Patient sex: F
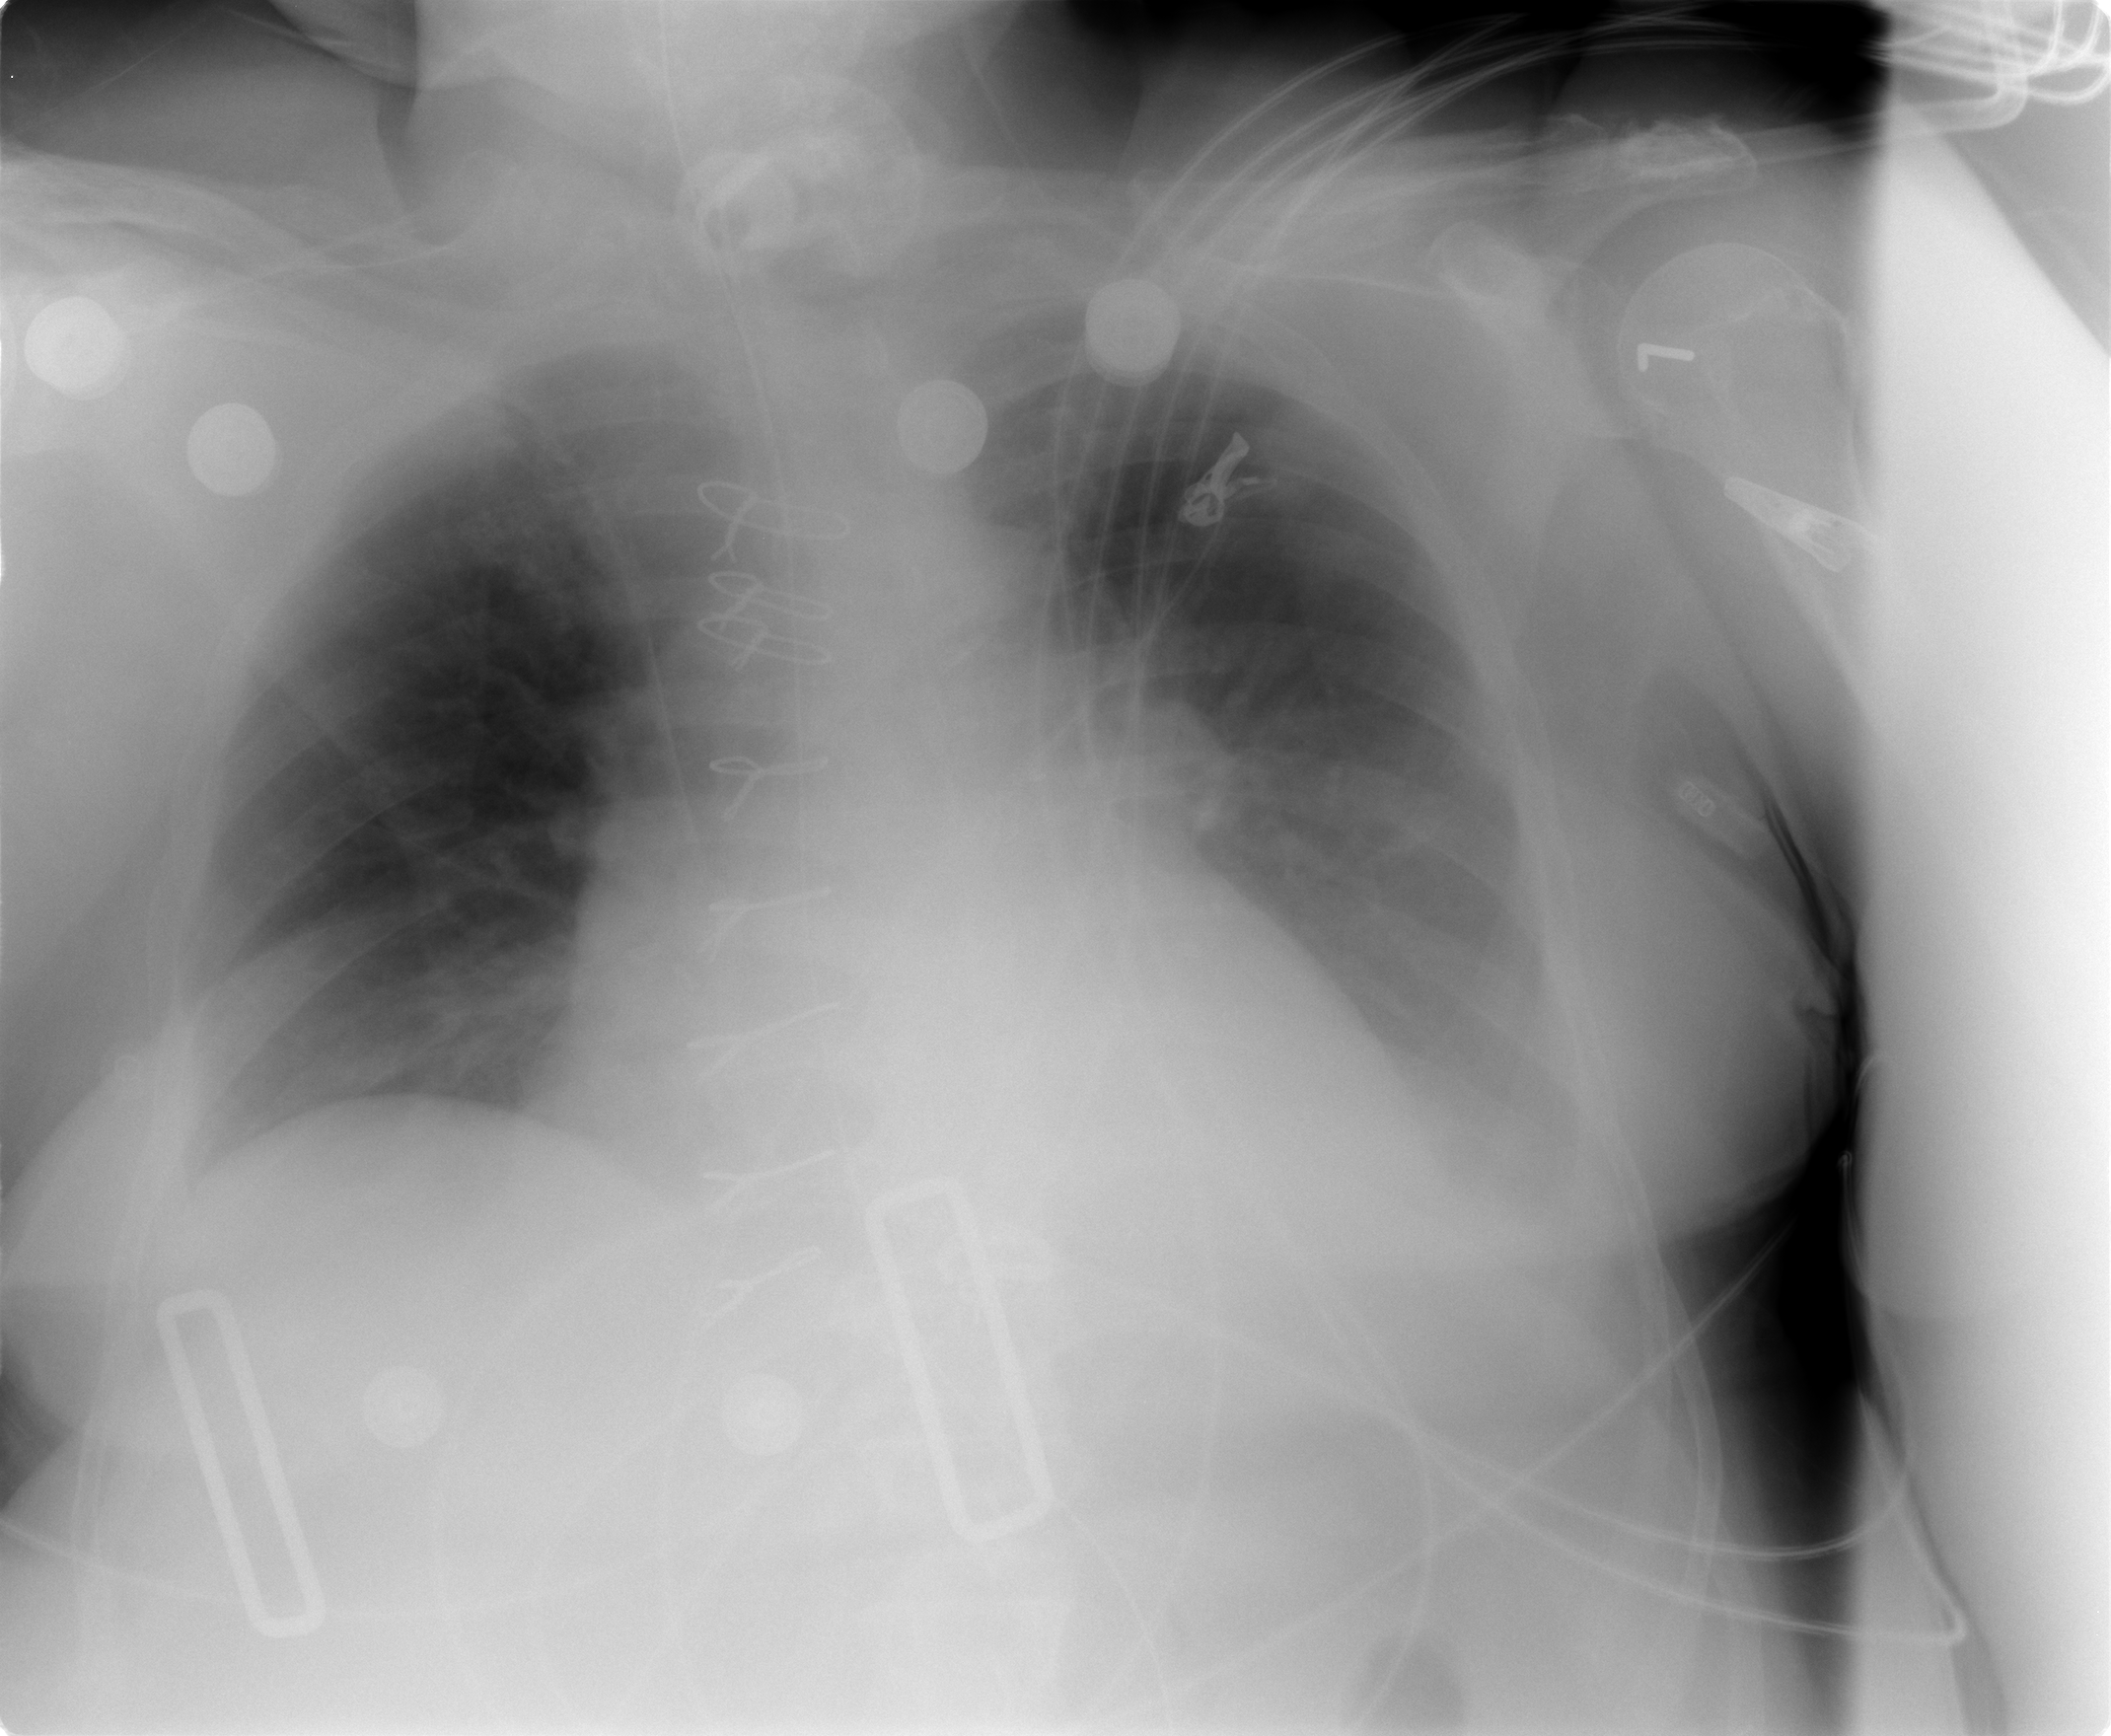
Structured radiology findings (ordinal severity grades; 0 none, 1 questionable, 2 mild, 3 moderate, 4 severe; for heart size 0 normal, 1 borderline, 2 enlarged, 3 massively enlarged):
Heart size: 2
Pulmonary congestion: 2
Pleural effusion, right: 0
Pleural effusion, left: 2
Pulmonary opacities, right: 0
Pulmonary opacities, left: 0
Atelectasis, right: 0
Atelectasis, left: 2